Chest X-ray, AP view. Patient: 60 years old, sex M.
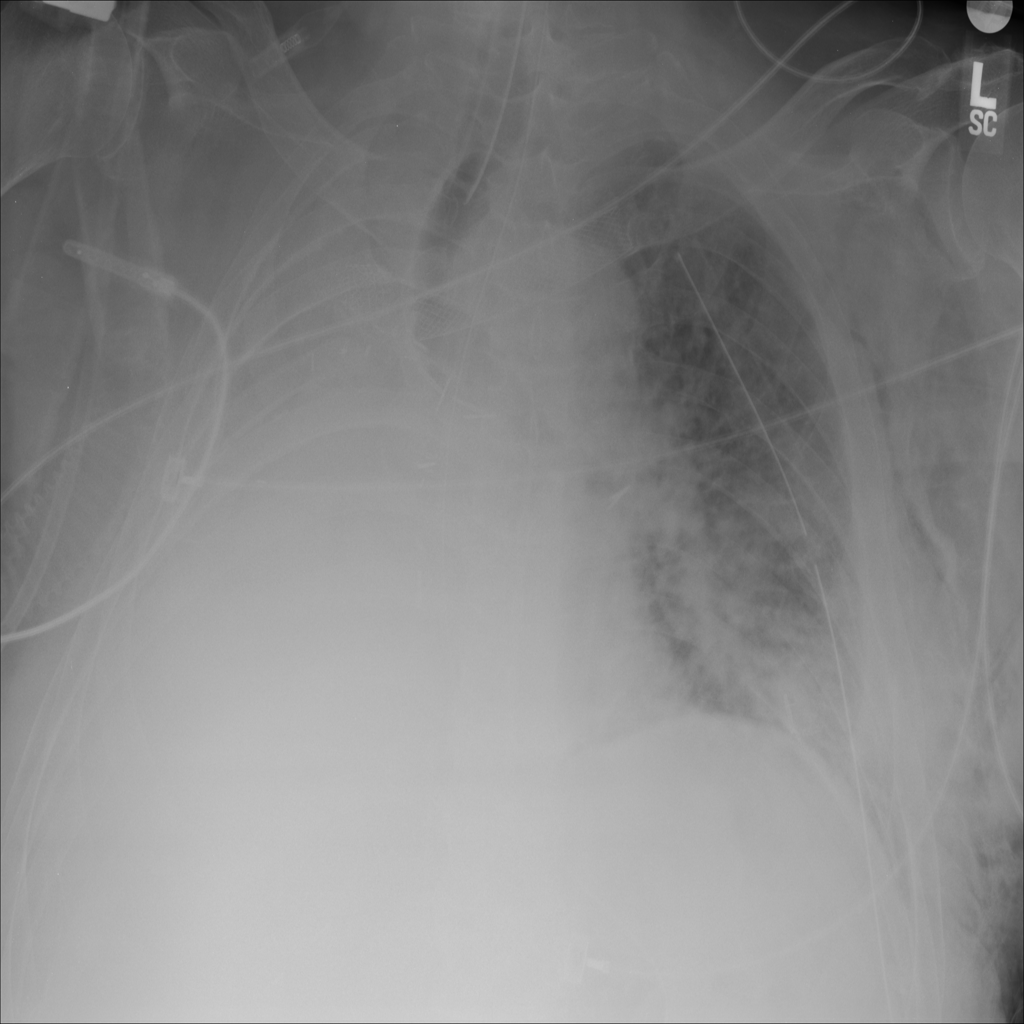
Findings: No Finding